Question: So for my computer programming minor project, we have to create a game in JAVA. They have given us a very simple engine-esque application which simply displays a 3D maze from a first person view through which the user can navigate. It's our job to make it a "full" fledged FPS with enemies. We use JAVA and OpenGL (JOGL)
They have told us to use game states, but there was never a lecture about this and their answer was to google it. Well, what I googled is a tad bit too complicated to really grasp my head around, so I'll just ask specific questions with regards to the states.
The game needs to have states for thing like pausing and the main menu. However, I also read that the player itself can also have states such as different firing modes.
1. How would a UML diagram, or any diagram look like which includes a state class? Is it a hierarchical structure where the state class is on top?
2. Are all states defined in a single state class? It's a simple game so we have: shooting, pausing, main menu, sprinting, ducking, health packs. (Maybe difficulties).
3. If for example ESC is pressed, a method in UserInput will be fired. I assume that I somehow have to change the state of the game. This is kind of a sub question of question 1. What would be a clean way to change the state of the game? As in, how would I contact the state class?
Are all of those states?
Here is a UML diagram of what we have.

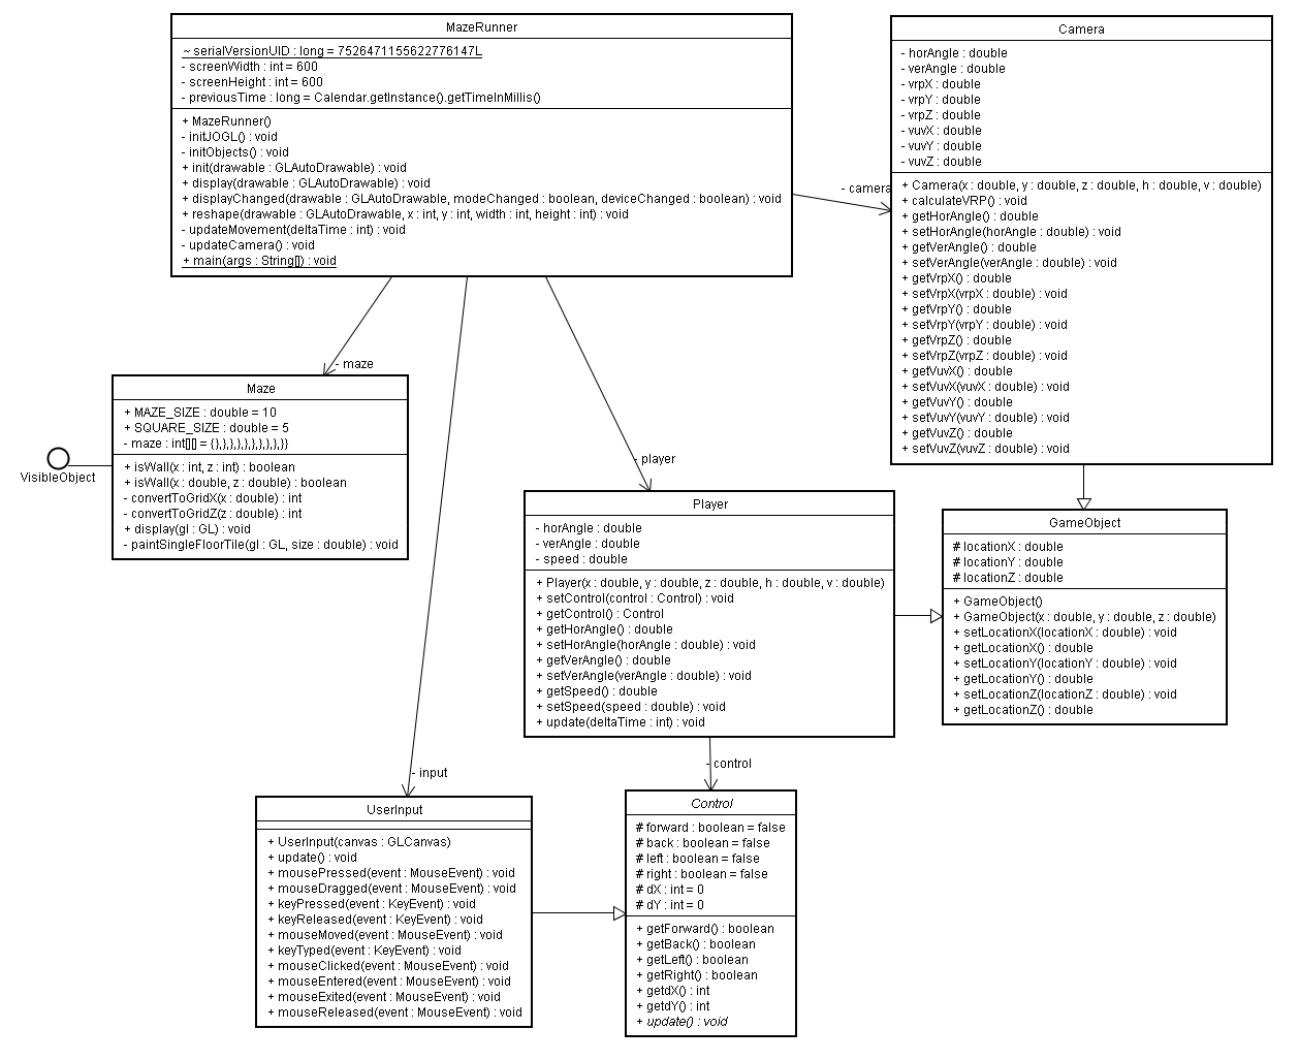
Answer: in the past I have used manually coded ints (effectively an enum).
For example:
'''
// "GAME" application state sub states;
private int GAMESTATE;
private static final int INTRO = 0;
private static final int PLAYING = 1;
private static final int OUTRO = 2;
'''
then based on the value of GAMESTATE I could control the branching of the game code.
My preferred way of creating states though is to make a state manager class which allow instanciation of a new state at need, and can control what states are active, as well as what valid state to state movement is allowed (for example allow 'intro' state to 'play' state but not 'intro' state to victory 'state')
(an example of something similar is located <URL>
I have just found an old set of my code which has the following (forgive the formatting it is from about 10 years ago, and designed for minimal line count layout):
'''
import java.awt.Image;
import java.awt.Graphics2D;
import java.util.*;
public class GameStateManager {
public static final String EXIT_GAME = "_ExitGame";
private Map gameStates;
private Image defaultImage;
private GameState currentState;
private InputManager inputManager;
private boolean done;
public GameStateManager(InputManager inputManager,
Image defaultImage)
{
this.inputManager = inputManager;
this.defaultImage = defaultImage;
gameStates = new HashMap();
}
public void addState(GameState state) { gameStates.put(state.getName(), state); }
public Iterator getStates() { return gameStates.values().iterator(); }
public void loadAllResources(ResourceManager resourceManager) {
Iterator i = getStates();
while (i.hasNext()) {
GameState gameState = (GameState)i.next();
gameState.loadResources(resourceManager);
}
}
public boolean isDone() { return done; }
public void setState(String name) {
// clean up old state
if (currentState != null) { currentState.stop(); }
inputManager.clearAllMaps();
if (name == EXIT_GAME) { done = true; }
else {
// set new state
currentState = (GameState)gameStates.get(name);
if (currentState != null) { currentState.start(inputManager); }
}
}
public void update(long elapsedTime) {
// if no state, pause a short time
if (currentState == null) {
try {
Thread.sleep(100);
}
catch (InterruptedException ex) { }
}
else {
String nextState = currentState.checkForStateChange();
if (nextState != null) { setState(nextState); }
else { currentState.update(elapsedTime); }
}
}
public void draw(Graphics2D g) {
if (currentState != null) { currentState.draw(g); }
// if no state, draw the default image to the screen
else { g.drawImage(defaultImage, 0, 0, null); }
}
}
'''
(Interface)
'''
import java.awt.Graphics2D;
public interface GameState {
public String getName();
// Returns the name of a state to change to if this state is
// ready to change to another state, or null otherwise.
public String checkForStateChange();
// Loads any resources for this state. This method is called
// in a background thread before any GameStates are set.
public void loadResources(ResourceManager resourceManager);
// Initializes this state and sets up the input manager
public void start(InputManager inputManager);
// Performs any actions needed to stop this state.
public void stop();
// Updates world, handles input.
public void update(long elapsedTime);
// Draws to the screen.
public void draw(Graphics2D g);
}
'''
You will also need an implementation of an 'InputManager' and a 'ResourceManager', but hopefully this helps you a bit:)
Let me know if you need more info as there are a couple of ways to do this.